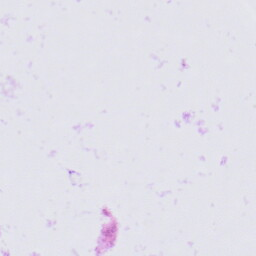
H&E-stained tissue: Prostate